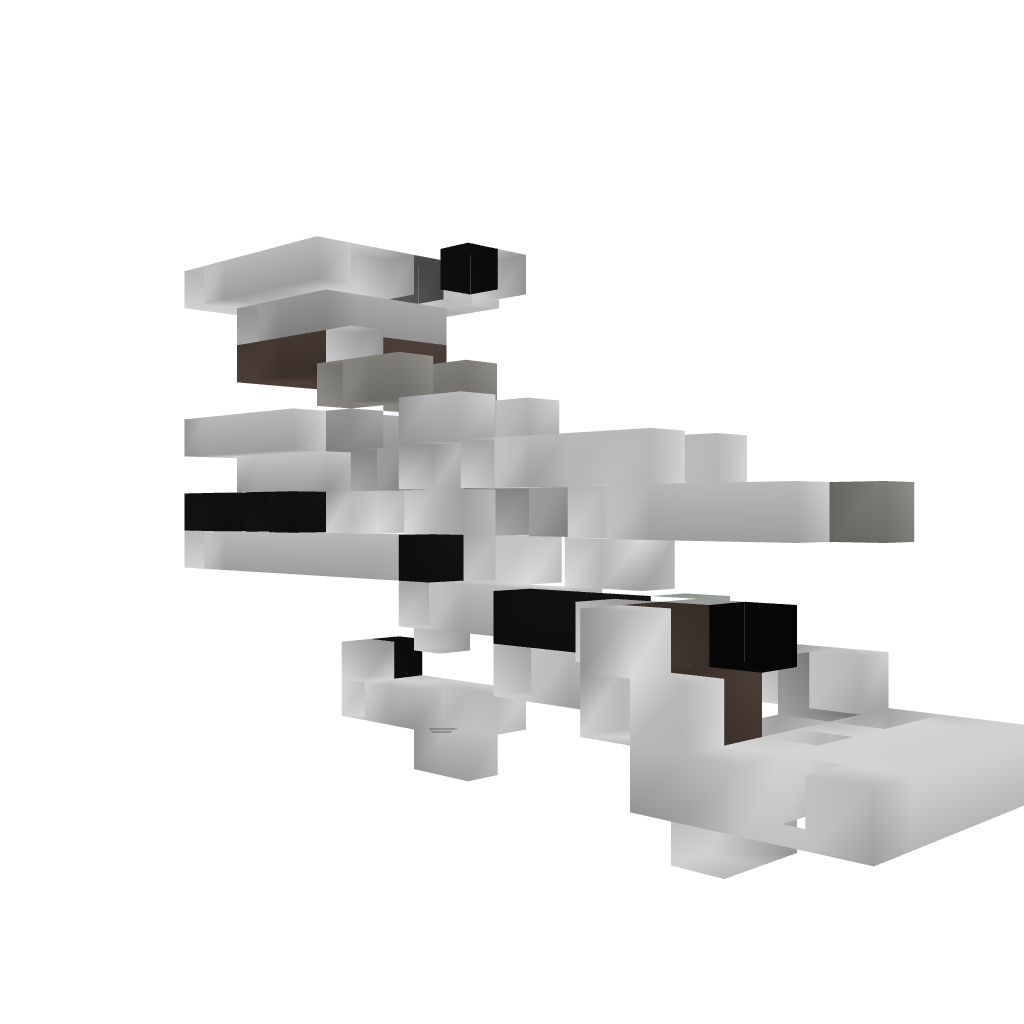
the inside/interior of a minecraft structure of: Chicken Farm+Cooker